Interaction volume radius: 5 \u00c5
Interaction volume height: 20 \u00c5
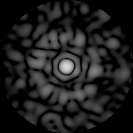
Disorder parameter: 0.8933